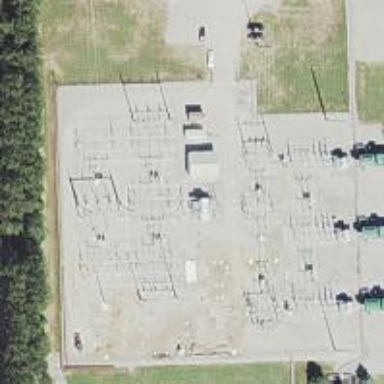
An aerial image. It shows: Switch used for power control.